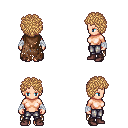
a pixel art fantasy rpg character, female body template, human, light skin, brown tattered cape, metal pants, light blonde curly afro hairstyle, white cloth bandages, maroon shoes, four views (front, back, left, right), 2x2 character sprite sheet, small pixel art, hard edges, no anti-aliasing